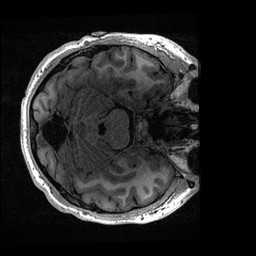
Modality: T1w
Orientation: axial
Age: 20
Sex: male
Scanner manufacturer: ge
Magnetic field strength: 3 T
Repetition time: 0.006952 s
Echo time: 0.00292 s